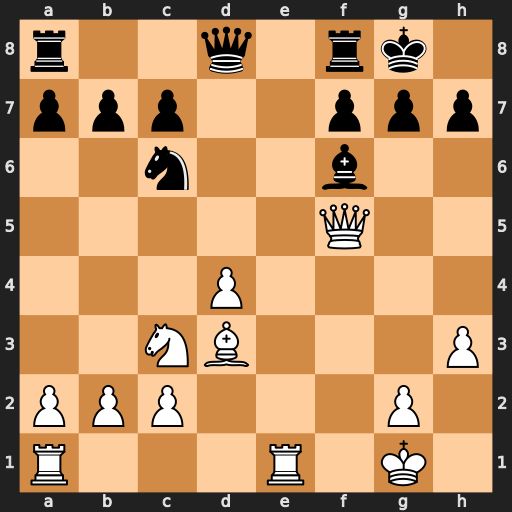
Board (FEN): r2q1rk1/ppp2ppp/2n2b2/5Q2/3P4/2NB3P/PPP3P1/R3R1K1
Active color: w
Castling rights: -
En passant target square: -
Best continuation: Qxh7#